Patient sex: M
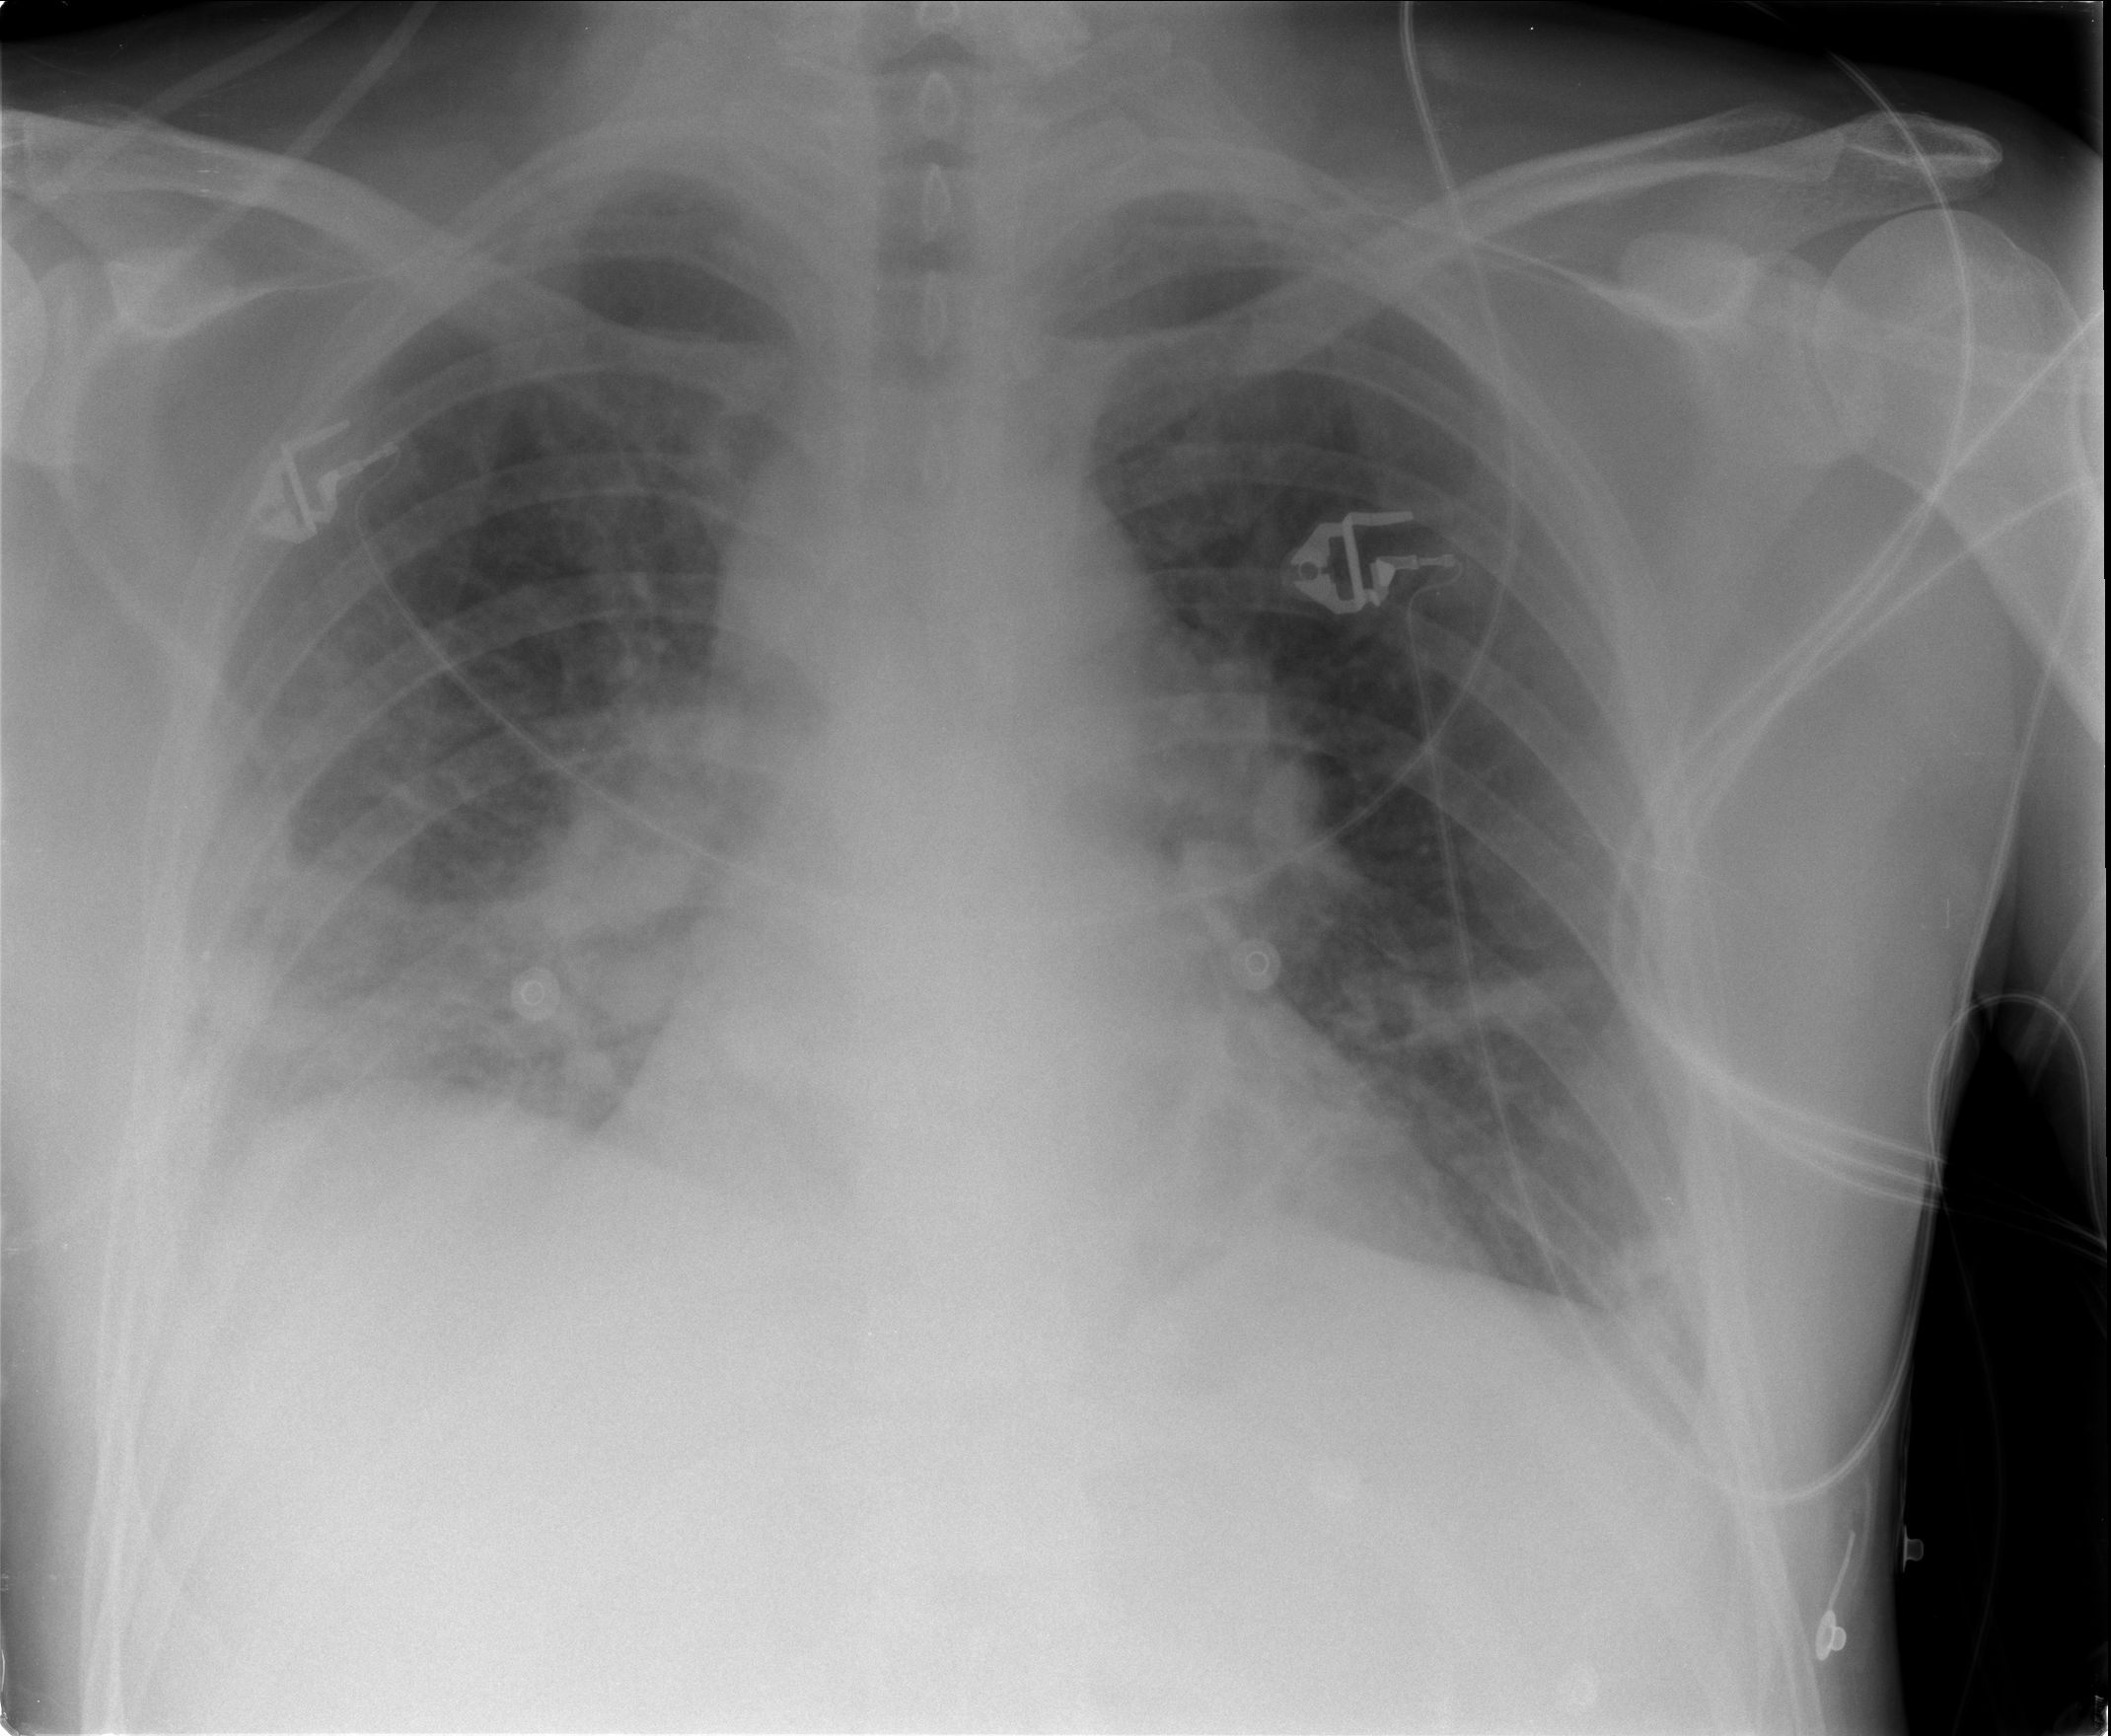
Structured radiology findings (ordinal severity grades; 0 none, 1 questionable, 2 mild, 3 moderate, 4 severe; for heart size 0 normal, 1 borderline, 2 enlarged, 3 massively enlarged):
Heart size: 0
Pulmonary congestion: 2
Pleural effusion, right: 2
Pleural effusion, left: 0
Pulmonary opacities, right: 2
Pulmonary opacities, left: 0
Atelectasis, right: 3
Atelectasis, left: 2